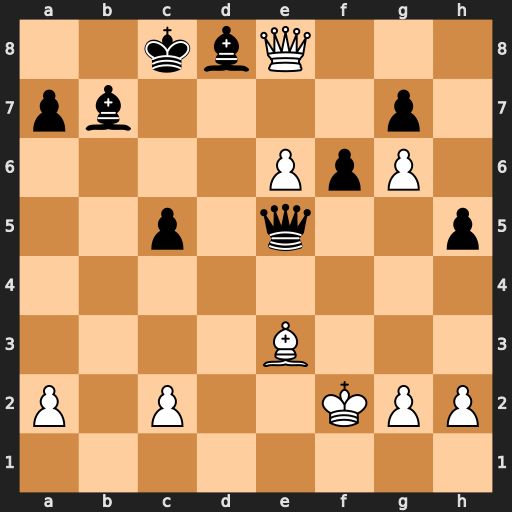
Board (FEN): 2kbQ3/pb4p1/4PpP1/2p1q2p/8/4B3/P1P2KPP/8
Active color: w
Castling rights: -
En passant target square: -
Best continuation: Qd7+ Kb8 Qxd8+ Bc8 e7